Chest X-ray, AP view. Patient: 36 years old, sex M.
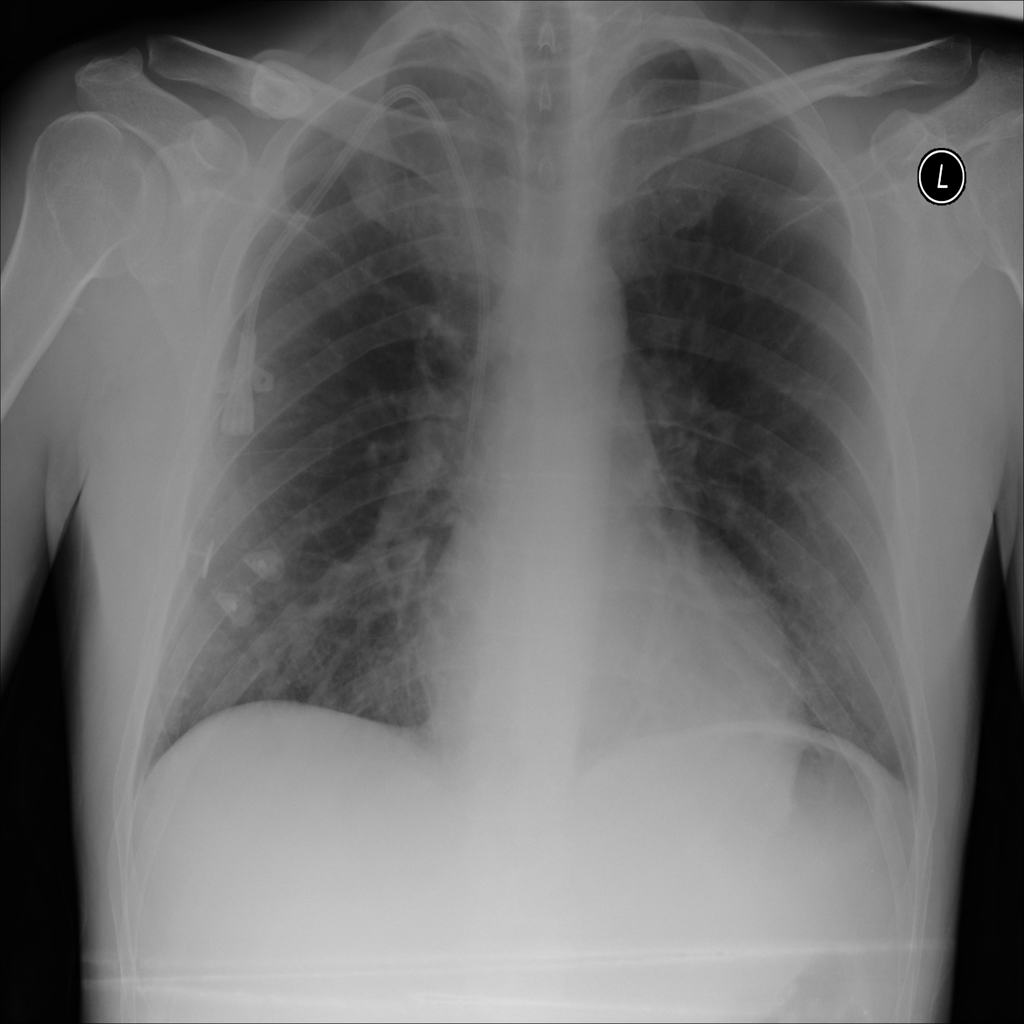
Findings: Infiltration